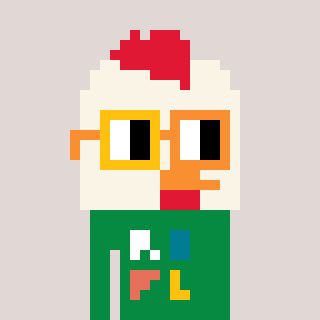
a pixel art character with square yellow and orange glasses, a chicken-shaped head and a green-colored body on a warm background